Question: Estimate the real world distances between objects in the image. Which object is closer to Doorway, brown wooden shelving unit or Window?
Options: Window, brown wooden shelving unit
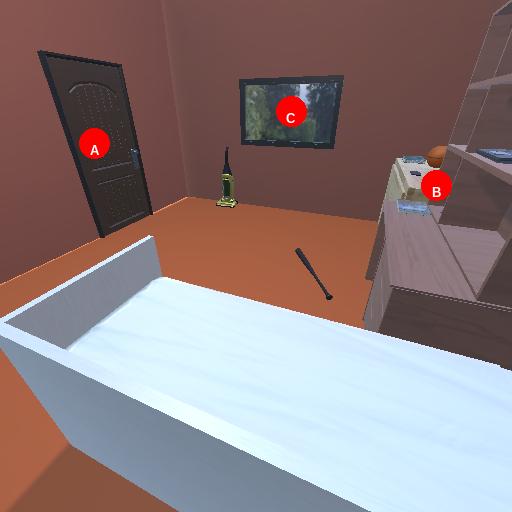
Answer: Window